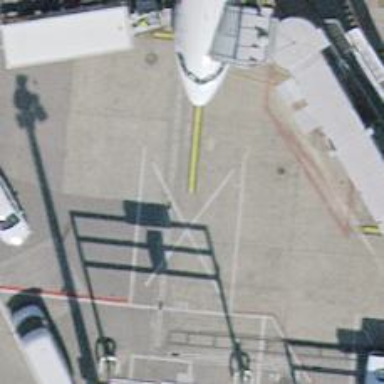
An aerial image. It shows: Airport parking position.